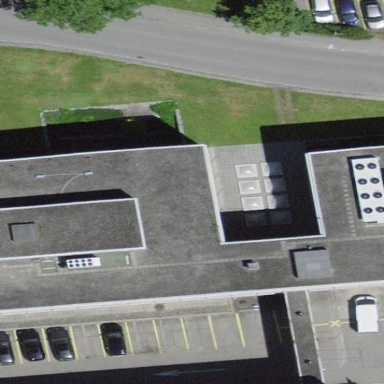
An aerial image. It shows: Industrial building.